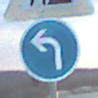
Verkehrszeichen: VorgeschriebeneFahrtrichtungLinks
Zusatzzeichen oben: Arbeitsstelle
Umgebung: Outdoor, Beach
Tageszeit: SunriseSunset
Wetter: PartlyCloudy
Licht: Natural
Jahreszeit: NotSpecified
Kontrast: MediumContrast